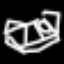
Label: bed